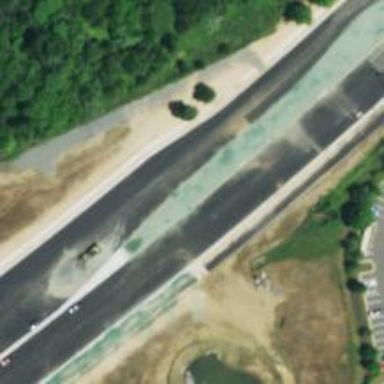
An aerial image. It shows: Secondary road with asphalt surface.